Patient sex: F
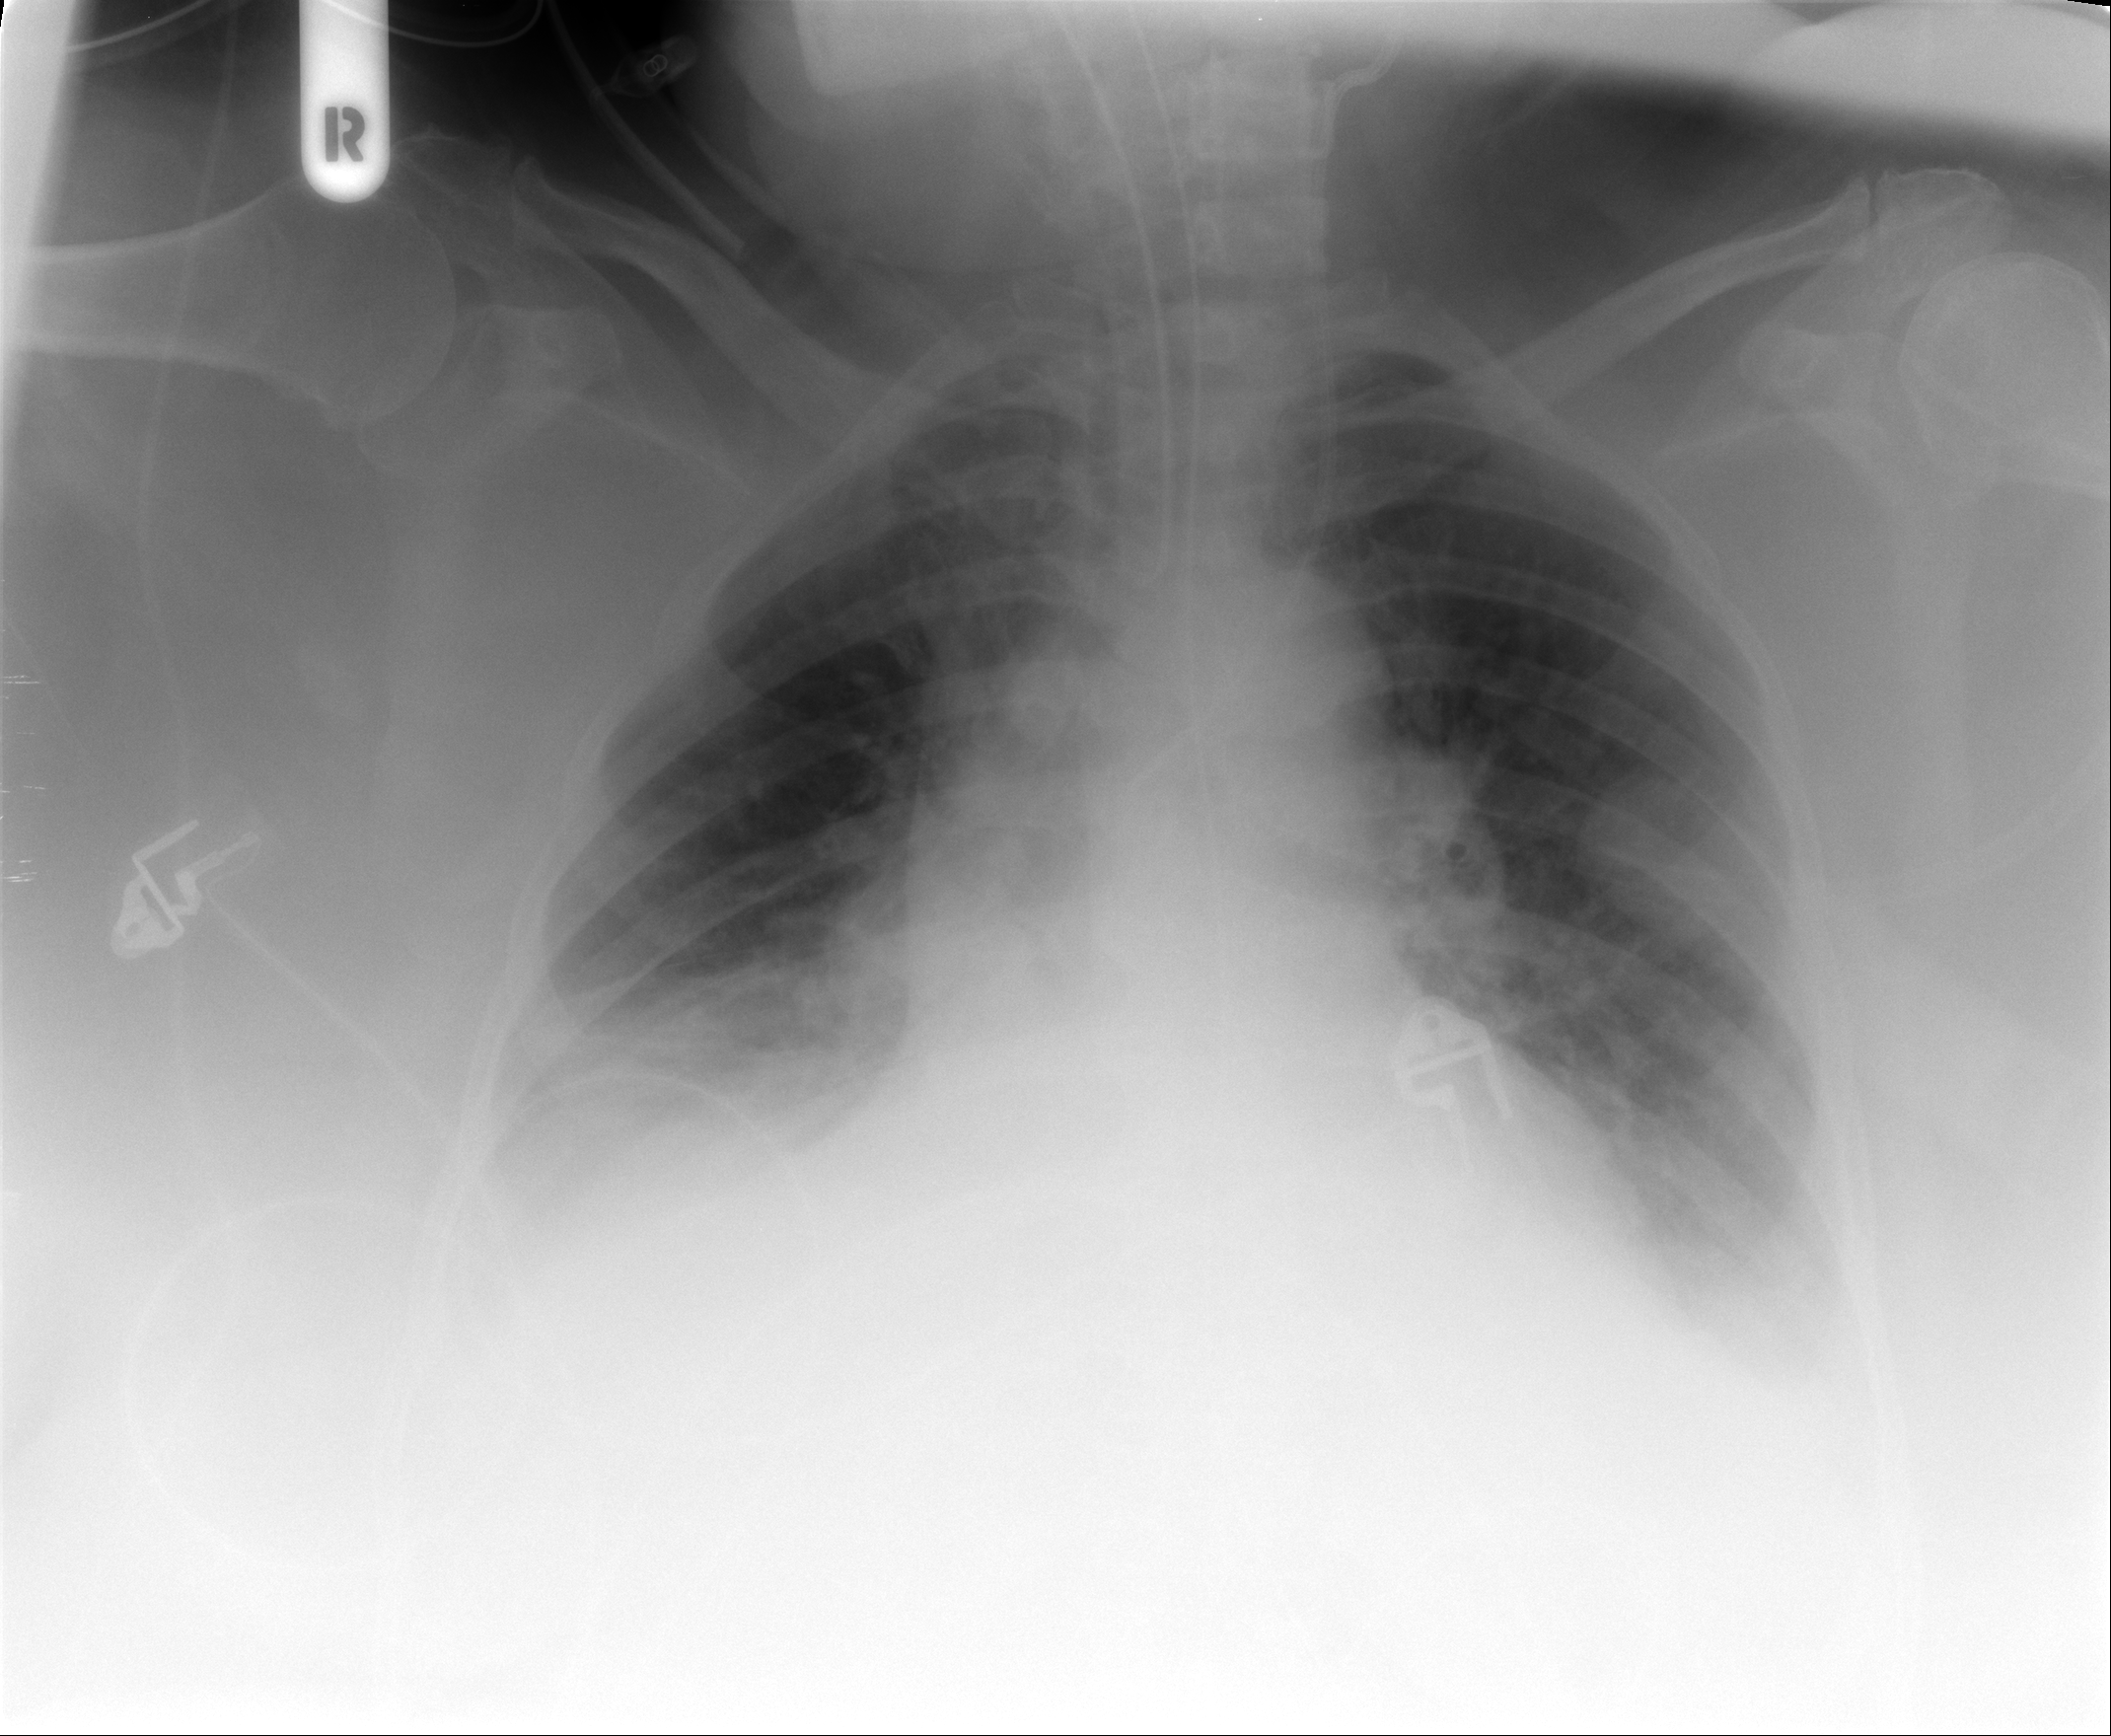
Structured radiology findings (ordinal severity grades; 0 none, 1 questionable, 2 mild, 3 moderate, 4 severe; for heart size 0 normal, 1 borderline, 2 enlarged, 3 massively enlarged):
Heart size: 2
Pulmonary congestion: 2
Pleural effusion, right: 2
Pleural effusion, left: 2
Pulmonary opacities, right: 0
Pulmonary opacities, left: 0
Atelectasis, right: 3
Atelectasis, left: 2